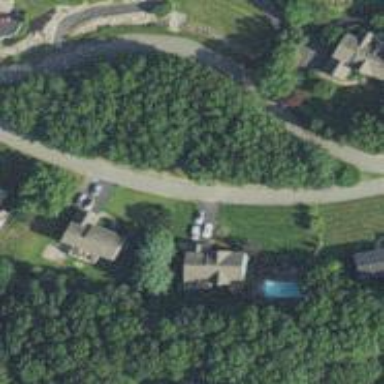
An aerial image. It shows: Residential road.